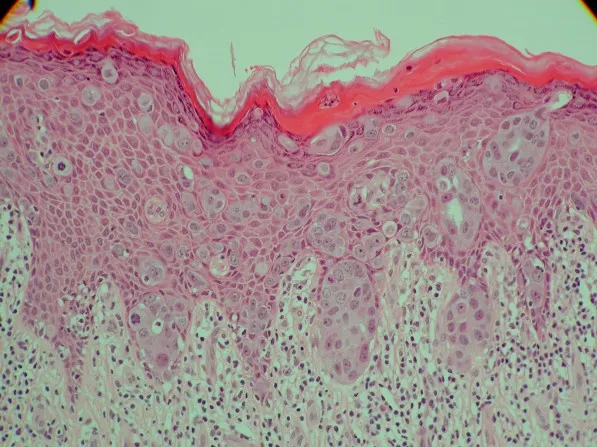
H&E stain of the resected specimen showing a clear margin.
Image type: pathology (h&e)